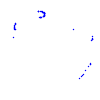
Particle: kaon